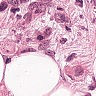
Metastatic tissue present: yes